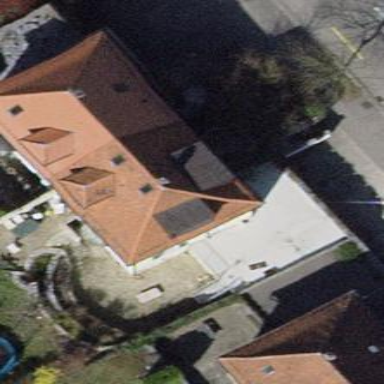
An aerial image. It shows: Hipped roof semi-detached house.